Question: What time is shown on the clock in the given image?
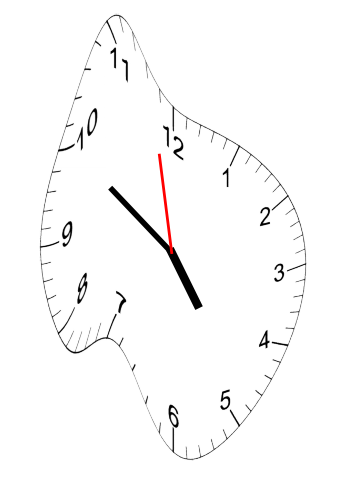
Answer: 04:49:58